Field crop: maize
Growth stage: 2
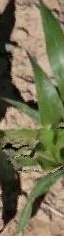
Species: maize